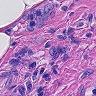
Metastatic tissue present: yes